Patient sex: F
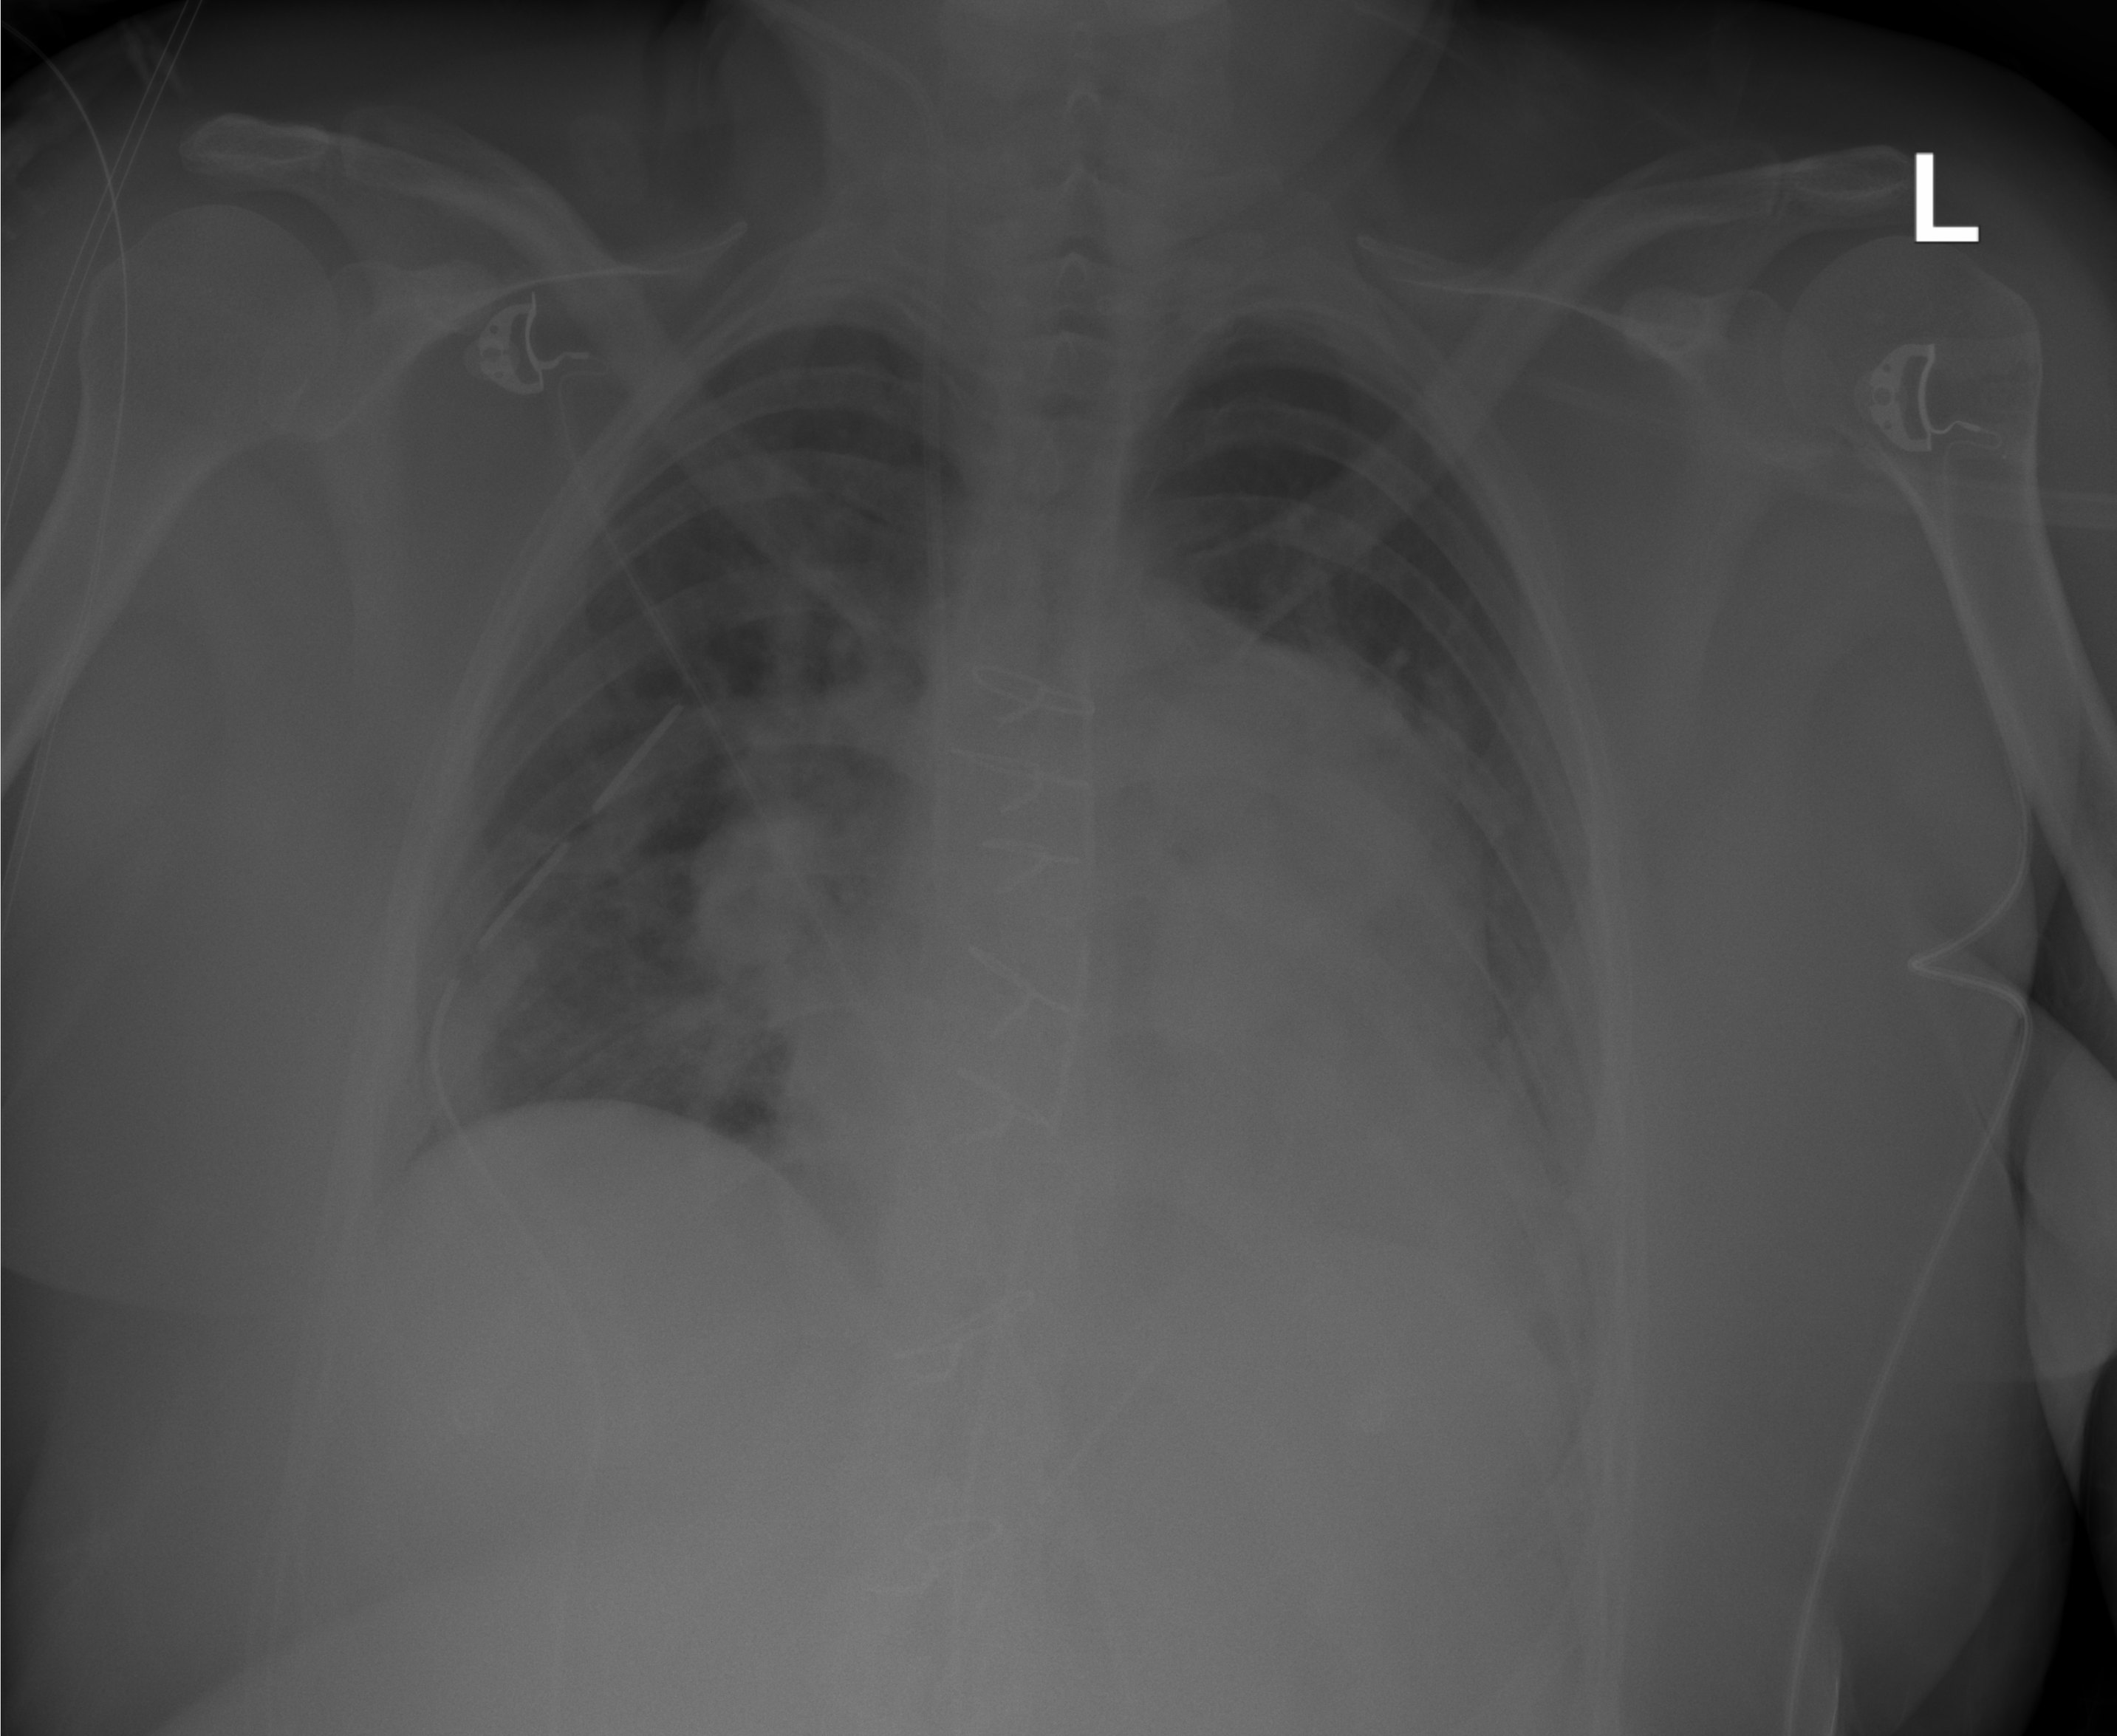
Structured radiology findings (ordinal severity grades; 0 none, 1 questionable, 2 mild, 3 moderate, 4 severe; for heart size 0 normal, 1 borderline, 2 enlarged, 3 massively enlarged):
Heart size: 2
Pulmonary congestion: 2
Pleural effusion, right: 0
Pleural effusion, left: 2
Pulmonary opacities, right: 0
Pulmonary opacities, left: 0
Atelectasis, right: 0
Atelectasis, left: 0